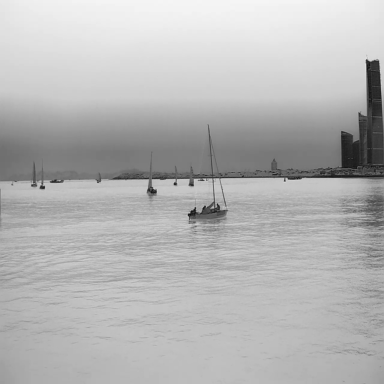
There are 12 objects shown in the infrared image, including eight sailboats, a container_ship, and three canoes.